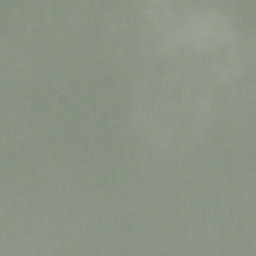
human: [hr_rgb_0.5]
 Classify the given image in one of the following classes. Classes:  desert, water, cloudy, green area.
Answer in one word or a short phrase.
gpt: cloudy